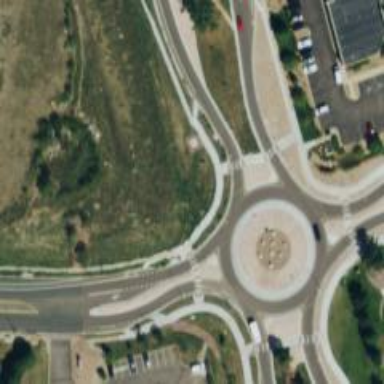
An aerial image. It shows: Secondary road leading to roundabout.